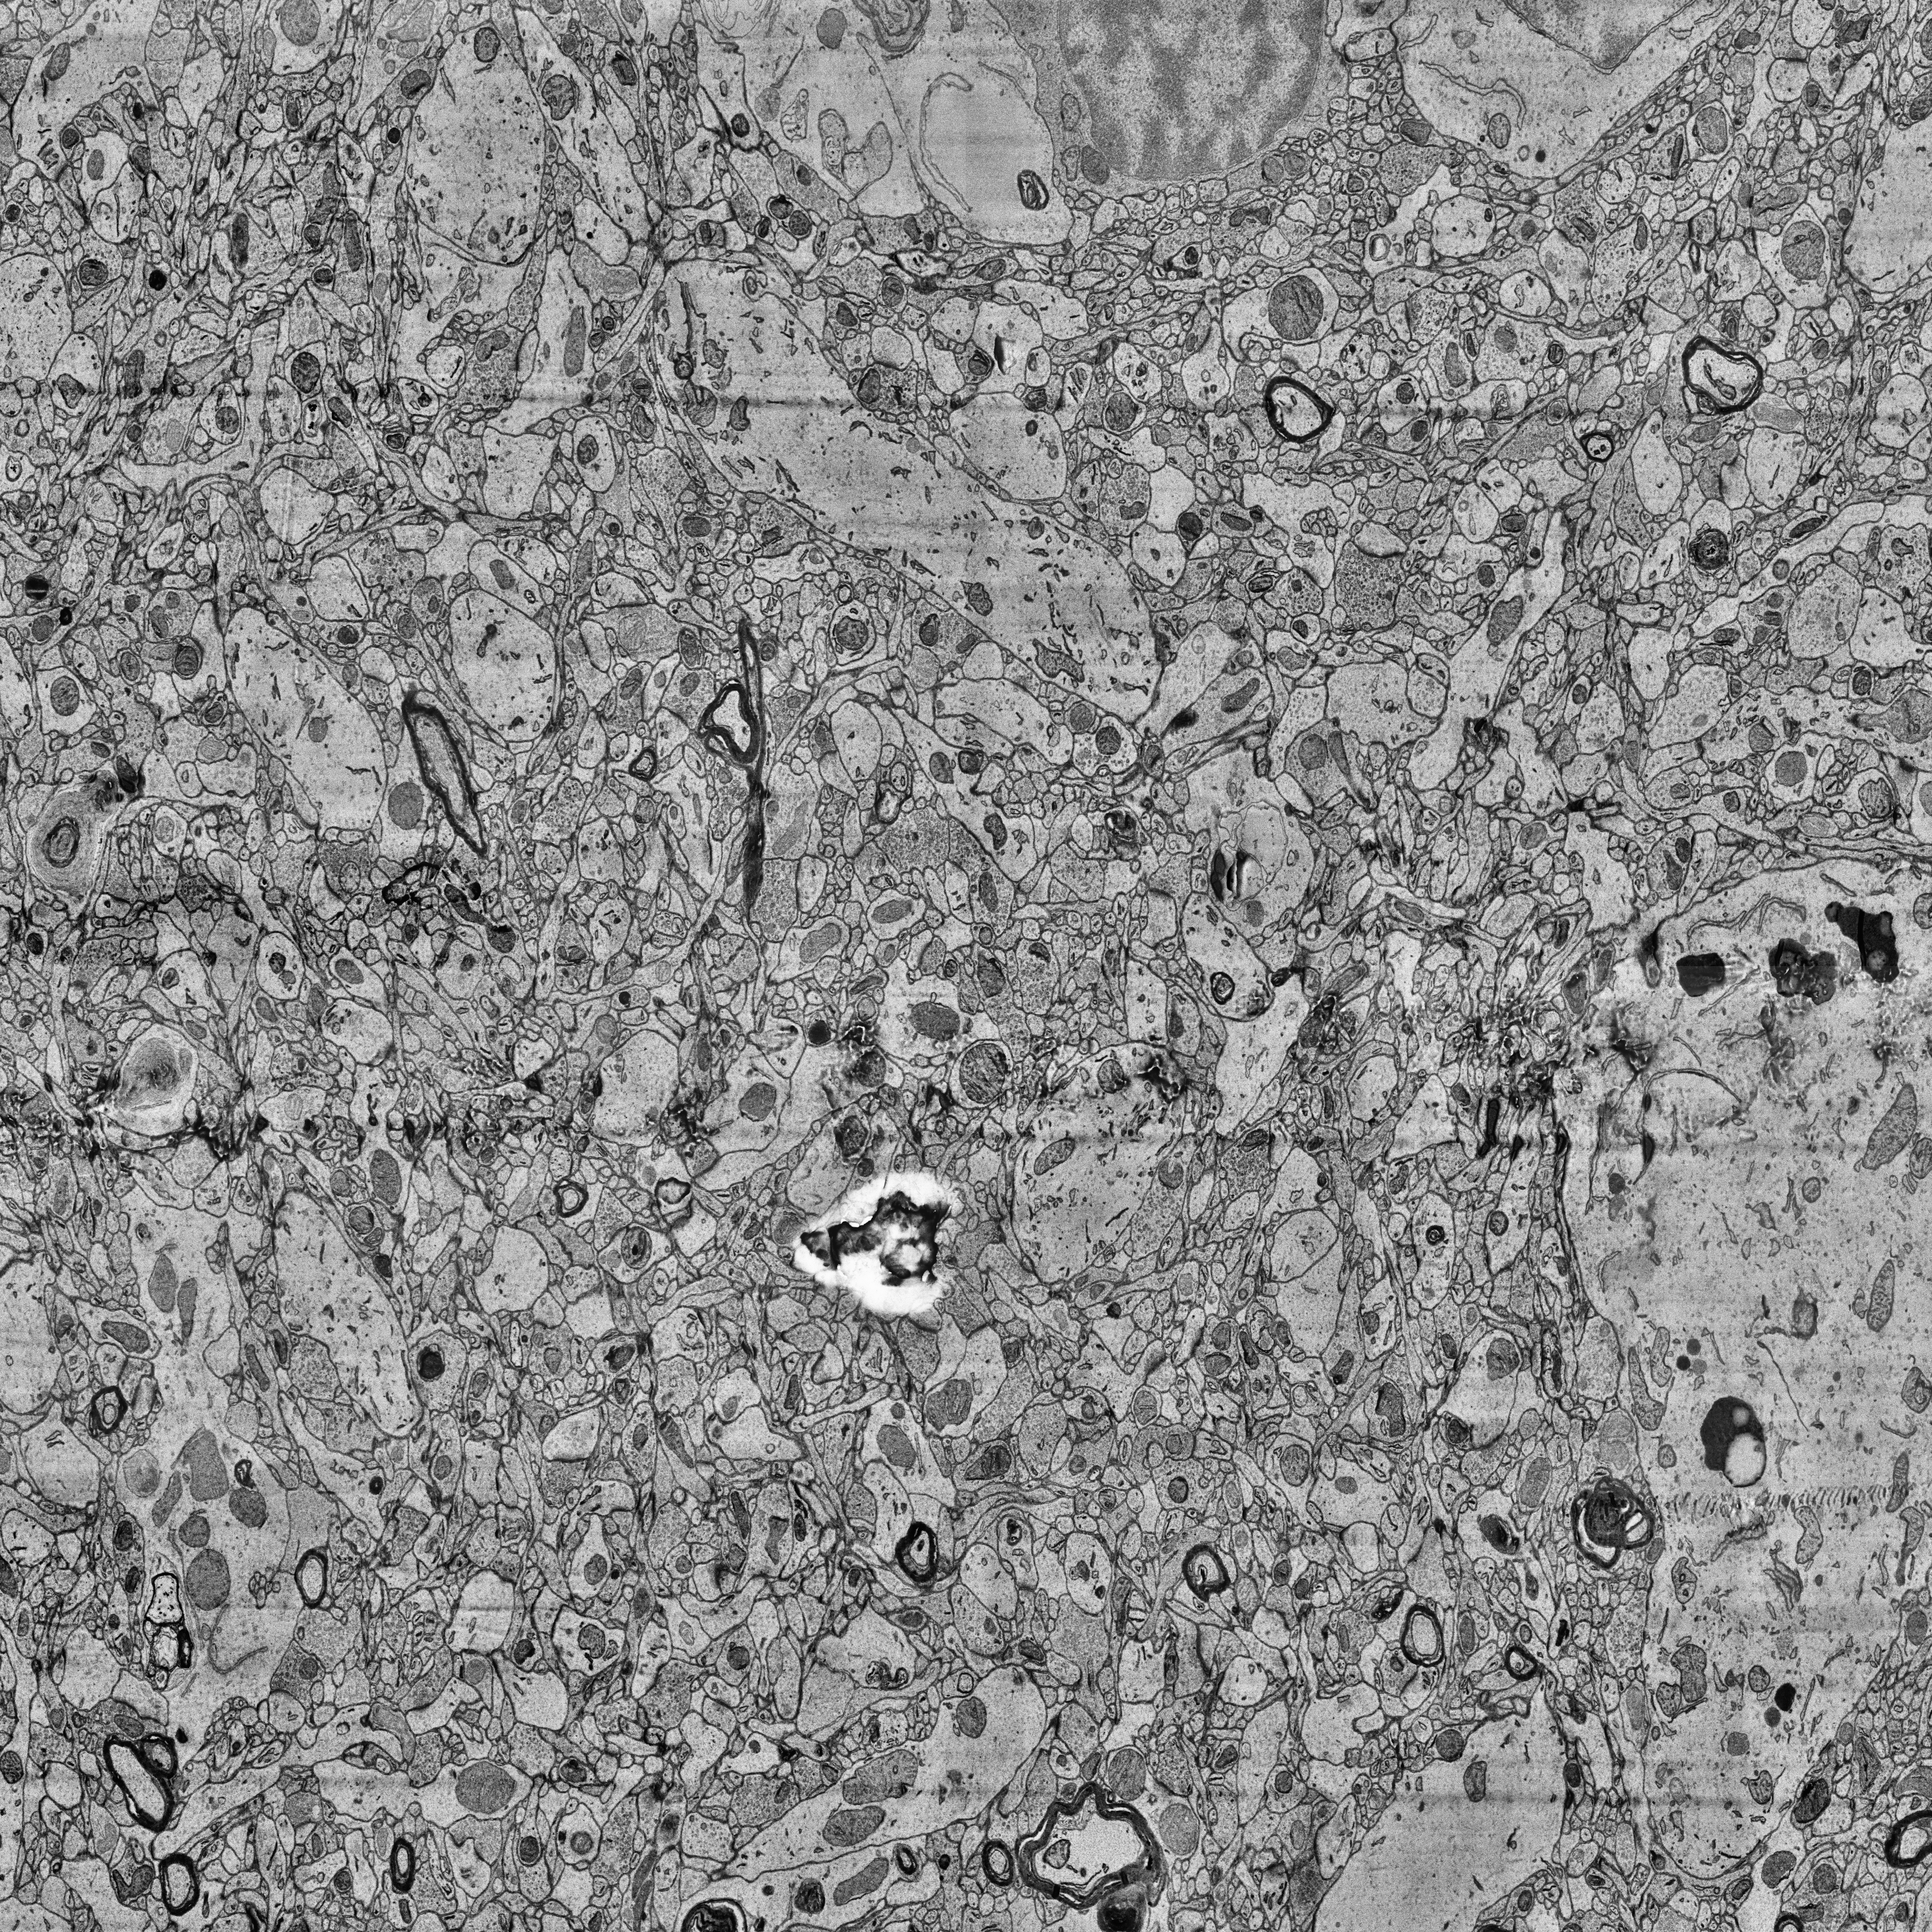
Electron microscopy slice of human cortex tissue
Slice depth (z): 195
Mitochondria instances in slice: 492